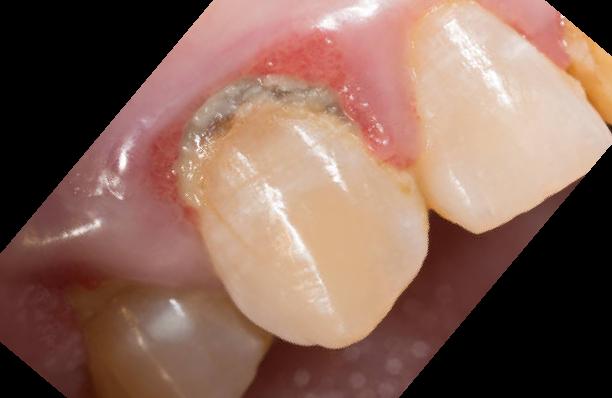
Condition: Gingivitis